Question: I inherited a classic ASP project and and have deployed it on a IIS 7.5.
I am able to access the site, however at certain point I get a generic 500 error page. I want to know what is going on, so I think the best is to see the logs
- - <URL>

For the record, I am a newbie with IIS/ASP so the question can sound a bit silly..
Thanks for any suggestion!
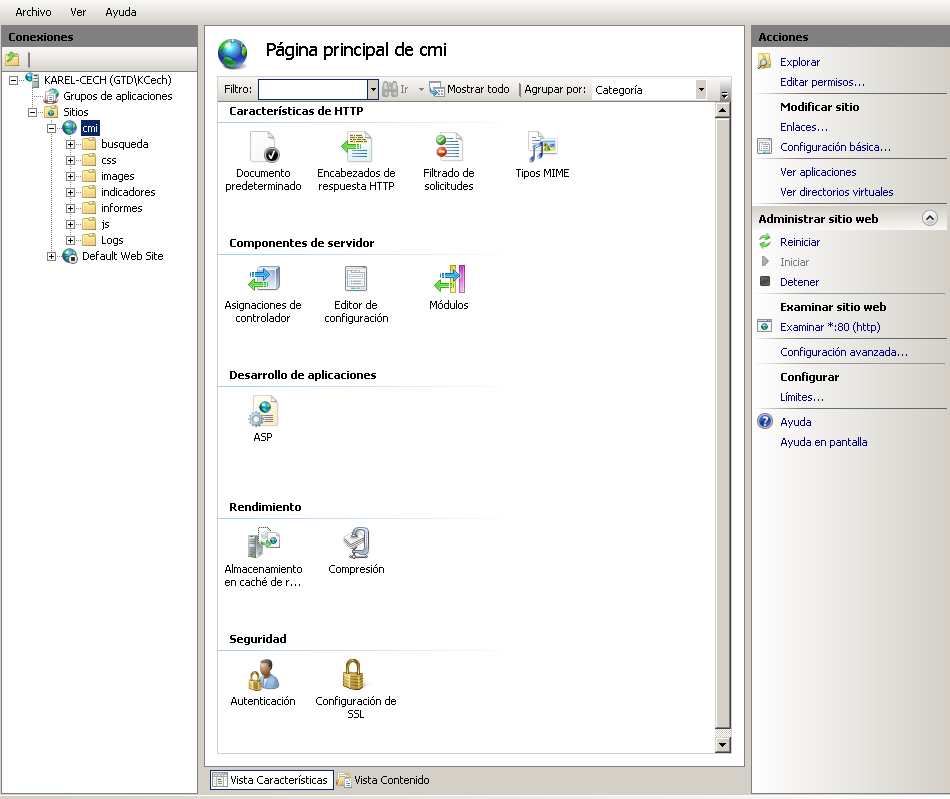
Answer: You should . This is enough to view the error message -- you won't need logging.
1. Go to the Programs and Features control panel.
2. Select "Turn Windows features on or off"
3. Drill down to Internet Information Services > Word Wide Web Services > Common HTTP Features and select "HTTP Errors" (While you're at it, you can install the logging feature by drilling down to Internet Information Services > Word Wide Web Services > Health and Diagnostics and selecting "HTTP Logging".)
4. Click OK to install.
1. In the IIS settings for your site you should now see an Error Pages option. Double-click it.
2. Click Edit Feature Settings.
3. Select either "Detailed errors" or "Detailed errors for local requests..." depending on whether you are doing local development or not.
4. In the IIS settings for your site, double-click the ASP option.
5. Expand Debugging Properties and set "Send Errors To Browser" to true.
You should now see detailed error messages.
IIS logs won't help you because they do not include the detailed error messages.